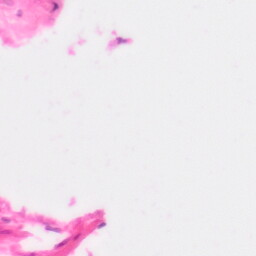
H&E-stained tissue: Colon